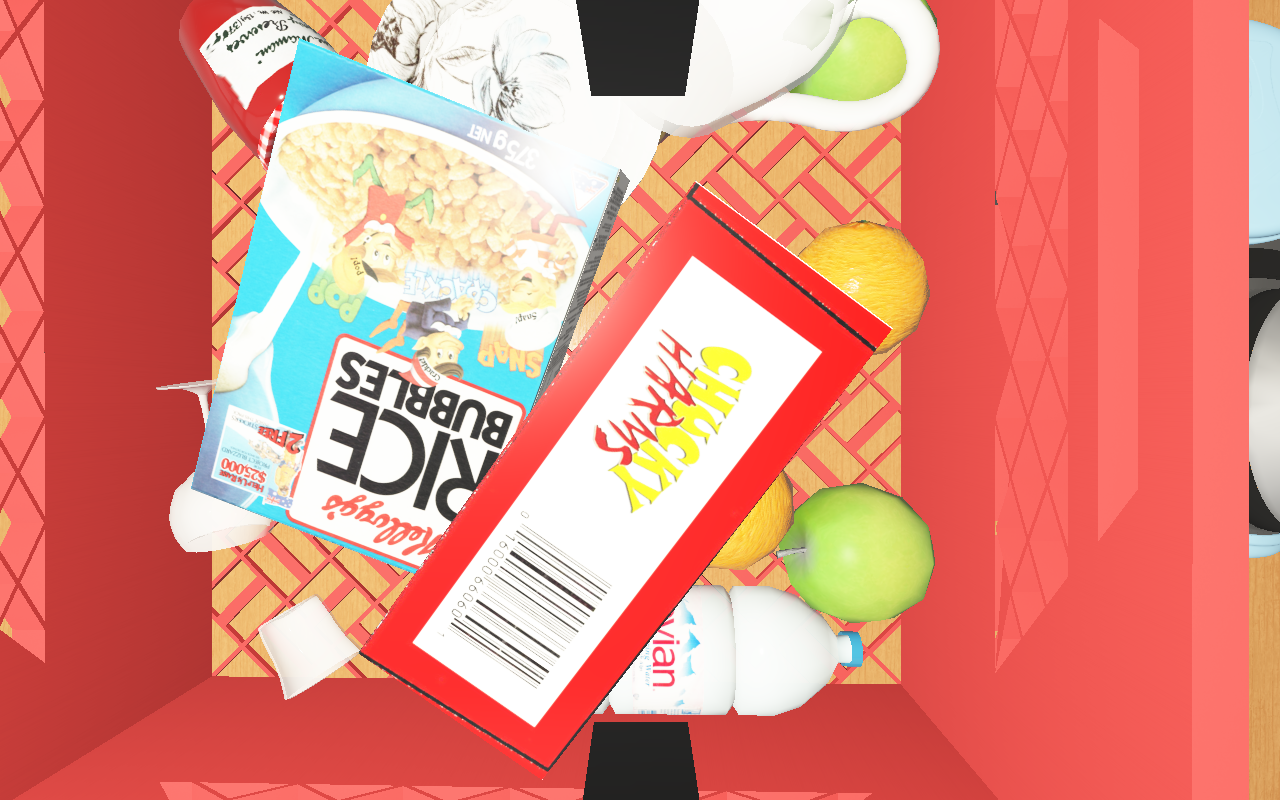
Objects in the scene:
carafe
water bottle
apple
apple
orange
orange
plate
glass
honey jar
jam jar
cereal box
biscuit box